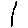
Label: line